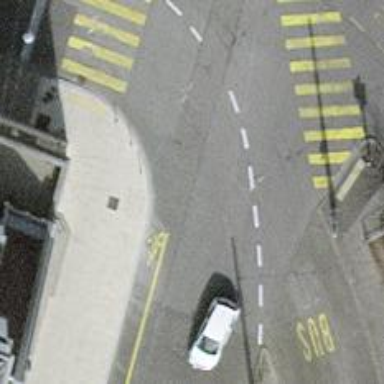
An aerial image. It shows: Road with traffic signals.